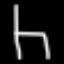
Label: chair